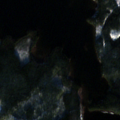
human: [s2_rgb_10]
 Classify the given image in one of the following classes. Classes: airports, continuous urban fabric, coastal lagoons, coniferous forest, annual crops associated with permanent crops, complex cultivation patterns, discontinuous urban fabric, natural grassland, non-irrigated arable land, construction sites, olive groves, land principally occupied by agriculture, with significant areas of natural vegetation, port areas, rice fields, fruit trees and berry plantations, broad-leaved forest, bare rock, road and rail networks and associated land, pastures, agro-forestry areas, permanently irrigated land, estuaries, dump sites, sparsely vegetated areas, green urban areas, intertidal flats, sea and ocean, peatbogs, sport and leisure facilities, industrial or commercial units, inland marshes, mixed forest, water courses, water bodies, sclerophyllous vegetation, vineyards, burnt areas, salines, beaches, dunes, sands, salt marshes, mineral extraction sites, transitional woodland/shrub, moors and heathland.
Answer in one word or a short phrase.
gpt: coniferous forest, water bodies